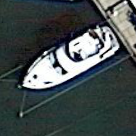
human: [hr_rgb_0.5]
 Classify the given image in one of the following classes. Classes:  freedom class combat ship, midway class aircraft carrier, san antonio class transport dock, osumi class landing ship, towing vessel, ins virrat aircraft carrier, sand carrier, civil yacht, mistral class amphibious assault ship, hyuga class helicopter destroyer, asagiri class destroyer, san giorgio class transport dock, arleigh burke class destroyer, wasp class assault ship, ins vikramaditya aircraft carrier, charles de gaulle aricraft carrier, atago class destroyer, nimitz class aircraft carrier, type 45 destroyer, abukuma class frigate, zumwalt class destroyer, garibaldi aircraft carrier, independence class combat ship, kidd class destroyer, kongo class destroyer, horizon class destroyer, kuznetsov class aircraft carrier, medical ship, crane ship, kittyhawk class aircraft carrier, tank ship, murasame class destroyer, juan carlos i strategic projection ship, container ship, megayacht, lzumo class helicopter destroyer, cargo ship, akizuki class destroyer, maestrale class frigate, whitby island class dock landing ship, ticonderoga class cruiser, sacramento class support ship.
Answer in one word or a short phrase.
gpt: Civil yacht